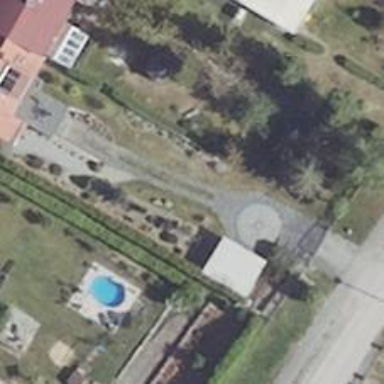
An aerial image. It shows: Driveway.